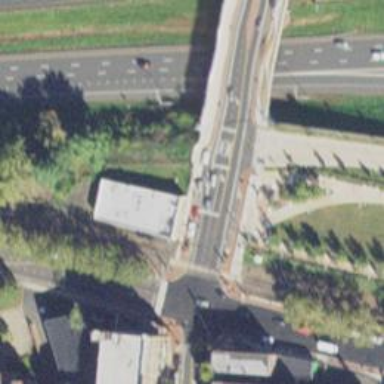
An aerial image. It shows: Busway road.